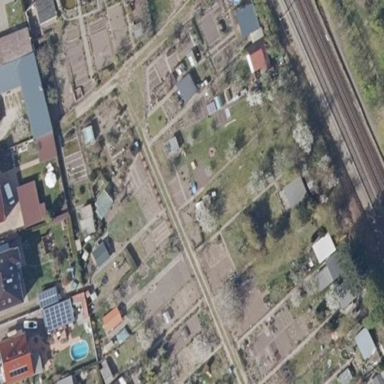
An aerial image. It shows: Area designated for allotments.